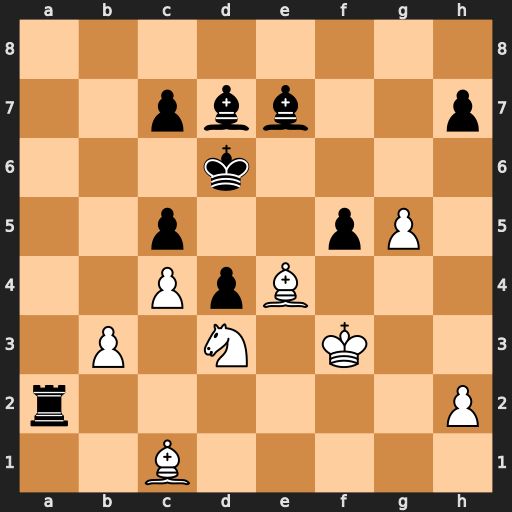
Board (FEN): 8/2pbb2p/3k4/2p2pP1/2PpB3/1P1N1K2/r6P/2B5
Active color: w
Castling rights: -
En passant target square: -
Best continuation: Bf4+ Ke6 Bd5#